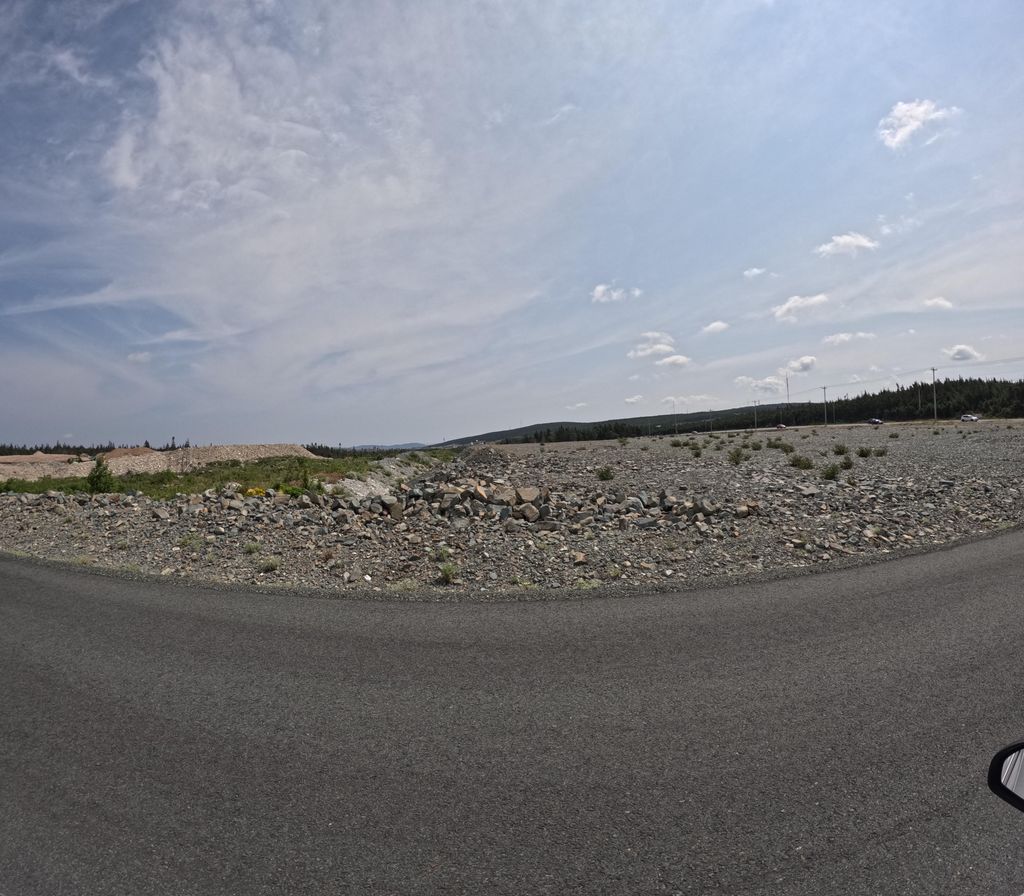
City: st_johns